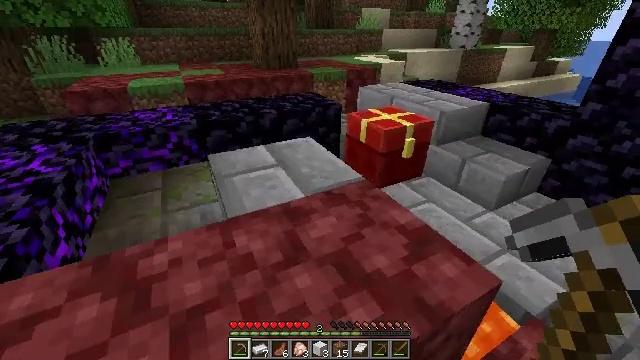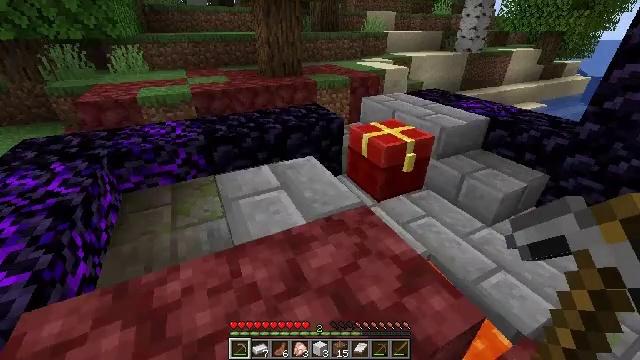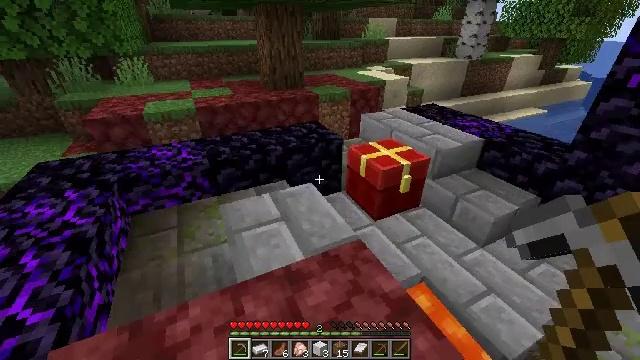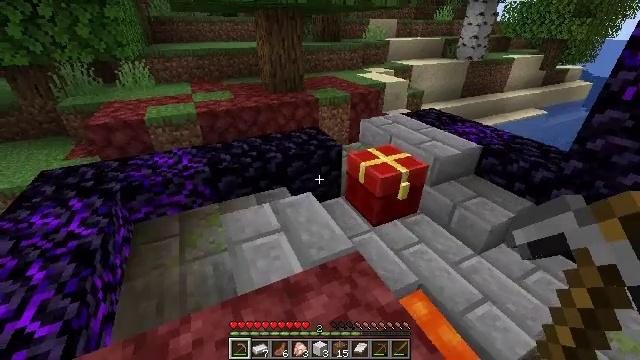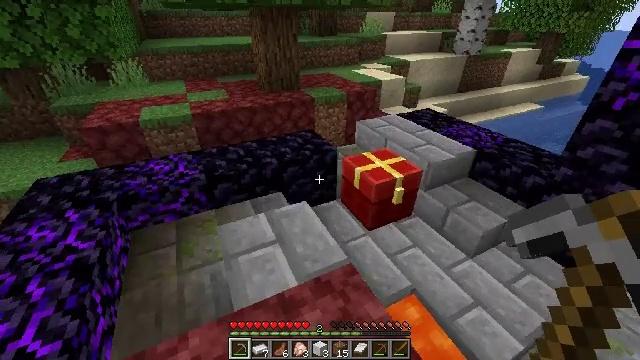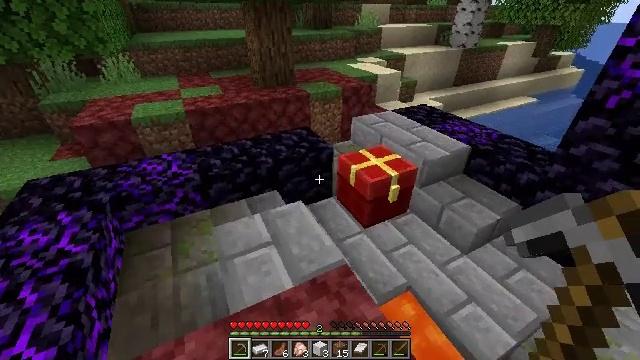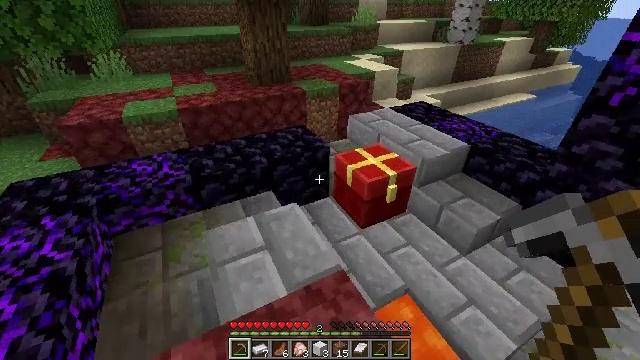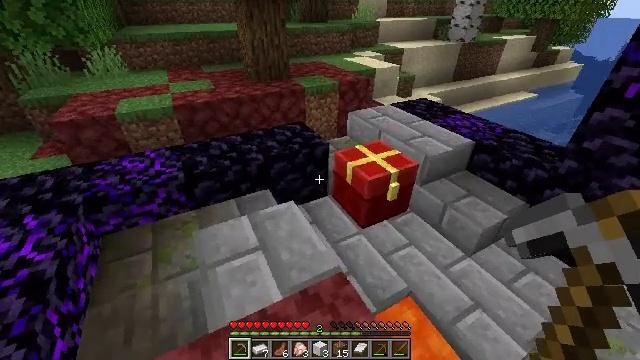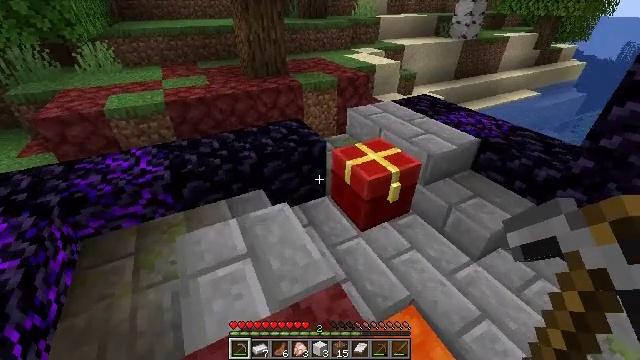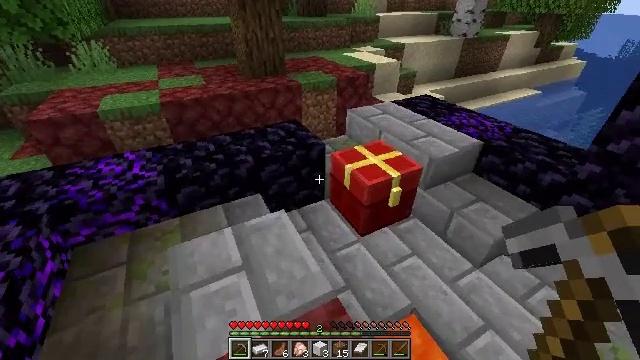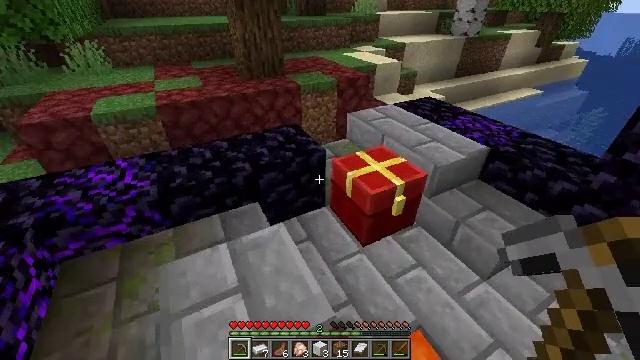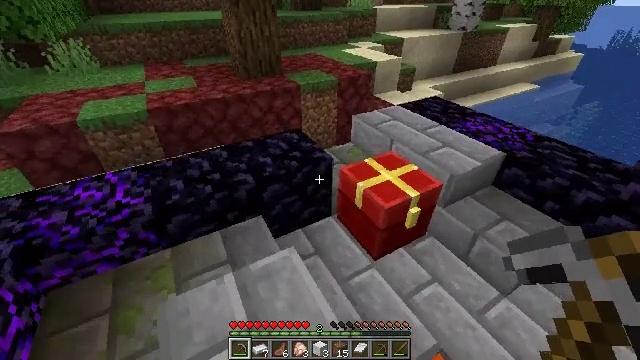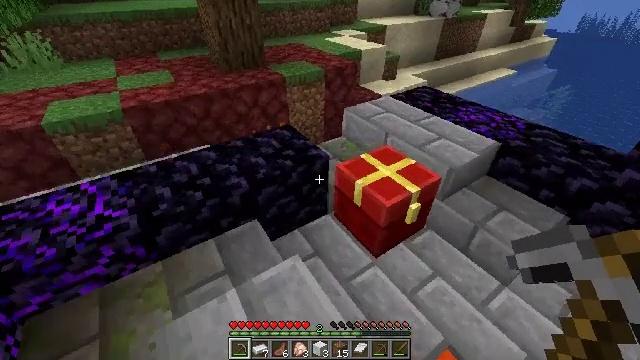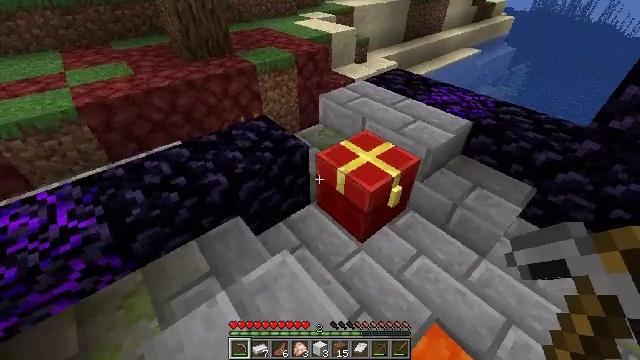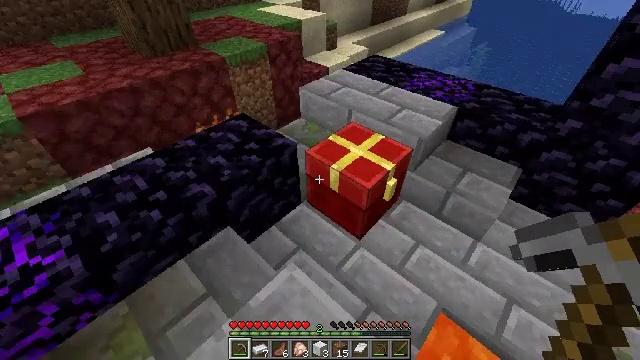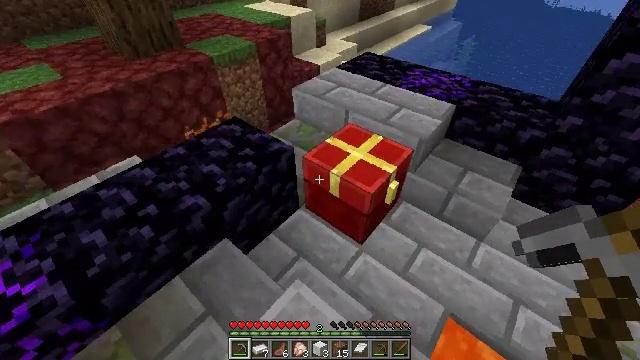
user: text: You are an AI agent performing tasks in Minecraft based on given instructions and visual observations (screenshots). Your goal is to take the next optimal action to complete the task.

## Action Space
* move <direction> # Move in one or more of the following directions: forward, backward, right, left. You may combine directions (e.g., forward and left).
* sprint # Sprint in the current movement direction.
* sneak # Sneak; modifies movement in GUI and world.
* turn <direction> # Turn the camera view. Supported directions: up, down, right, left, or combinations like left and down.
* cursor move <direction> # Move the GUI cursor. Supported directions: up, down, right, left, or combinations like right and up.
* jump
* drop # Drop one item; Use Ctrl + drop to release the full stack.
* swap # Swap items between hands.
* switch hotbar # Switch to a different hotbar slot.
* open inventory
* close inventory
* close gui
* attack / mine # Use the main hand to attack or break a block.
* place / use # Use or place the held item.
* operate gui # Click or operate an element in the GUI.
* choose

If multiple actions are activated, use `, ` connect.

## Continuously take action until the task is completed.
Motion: motion action
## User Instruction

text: Attack the chest to pick it up.
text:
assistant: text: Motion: move forward, turn left, jump
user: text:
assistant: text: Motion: move forward, jump
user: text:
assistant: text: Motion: move forward, jump
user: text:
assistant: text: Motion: move forward, turn down, jump
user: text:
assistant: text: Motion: move forward, turn down
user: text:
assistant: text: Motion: move forward
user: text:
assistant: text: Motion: move forward
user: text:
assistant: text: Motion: move forward
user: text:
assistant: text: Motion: move forward
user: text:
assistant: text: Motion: move forward and move left
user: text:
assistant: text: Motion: move forward and move left, turn right
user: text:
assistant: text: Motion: move forward and move left, turn right and down
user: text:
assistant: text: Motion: move forward and move left, turn right and down
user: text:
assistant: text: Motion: move forward, turn right and down
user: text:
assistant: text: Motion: turn right
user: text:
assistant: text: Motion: turn right
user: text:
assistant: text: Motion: turn right
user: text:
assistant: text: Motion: turn right
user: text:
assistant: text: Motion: turn right
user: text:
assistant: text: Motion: no_op
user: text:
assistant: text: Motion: no_op
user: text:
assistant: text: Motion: no_op
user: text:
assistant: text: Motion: no_op
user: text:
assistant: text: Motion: no_op
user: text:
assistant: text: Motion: no_op
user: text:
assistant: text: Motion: no_op
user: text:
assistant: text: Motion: no_op
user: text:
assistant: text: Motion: no_op
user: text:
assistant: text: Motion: no_op
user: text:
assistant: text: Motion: no_op